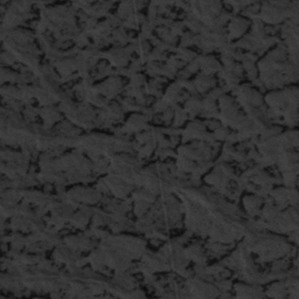
Label: frost